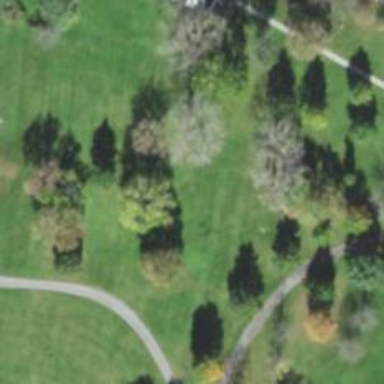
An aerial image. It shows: Disc golf tee area.